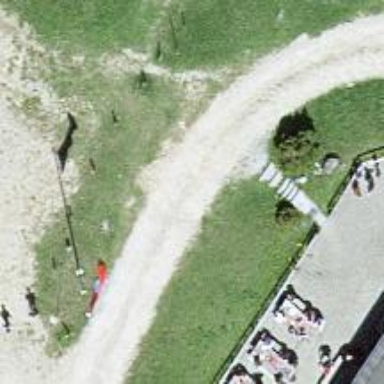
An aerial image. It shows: Path.